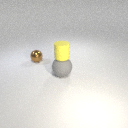
large gray rubber sphere below small yellow rubber cylinder